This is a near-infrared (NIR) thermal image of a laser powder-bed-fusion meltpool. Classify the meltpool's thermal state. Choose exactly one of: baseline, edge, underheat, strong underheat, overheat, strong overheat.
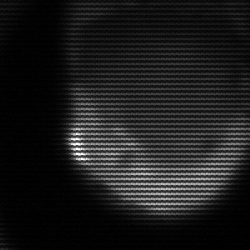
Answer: edge